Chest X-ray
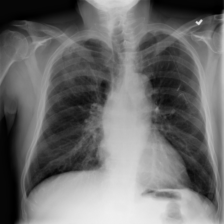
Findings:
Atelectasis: negative
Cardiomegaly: negative
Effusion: negative
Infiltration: negative
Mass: negative
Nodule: positive
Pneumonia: negative
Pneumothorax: negative
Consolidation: negative
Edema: negative
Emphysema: negative
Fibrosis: negative
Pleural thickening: negative
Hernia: negative